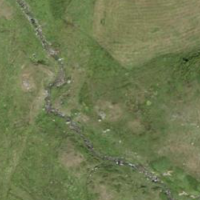
EUNIS habitat code: 26
Species observed at this site:
Colias palaeno